Question: I am having some difficulty compiling a C++ program that I've written.
This program is very simple and, to the best of my knowledge, conforms to all the rules set forth in the C++ Standard. I've read over the entirety of ISO/IEC 14882:2003 twice to be sure.
The program is as follows:

Here is the output I received when trying to compile this program with Visual C++ 2010:
'''
c:\dev>cl /nologo helloworld.png
cl : Command line warning D9024 : unrecognized source file type 'helloworld.png', object file assumed
helloworld.png : fatal error LNK1107: invalid or corrupt file: cannot read at 0x5172
'''
Dismayed, I tried g++ 4.5.2, but it was equally unhelpful:
'''
c:\dev>g++ helloworld.png
helloworld.png: file not recognized: File format not recognized
collect2: ld returned 1 exit status
'''
I figured that Clang (version 3.0 trunk 127530) must work, since it is so highly praised for its standards conformance. Unfortunately, it didn't even give me one of its pretty, highlighted error messages:
'''
c:\dev>clang++ helloworld.png
helloworld.png: file not recognized: File format not recognized
collect2: ld returned 1 exit status
clang++: error: linker (via gcc) command failed with exit code 1 (use -v to see invocation)
'''
To be honest, I don't really know what any of these error message mean.
Many other C++ programs have source files with a extension, so I thought perhaps I needed to rename my file. I changed its name to , but that didn't help. I think there is a very serious bug in Clang because when I tried using it to compile the renamed program, it flipped out, printed "84 warnings and 20 errors generated." and made my computer beep a lot!
What have I done wrong here? Have I missed some critical part of the C++ Standard? Or are all three compilers really just so broken that they can't compile this simple program?
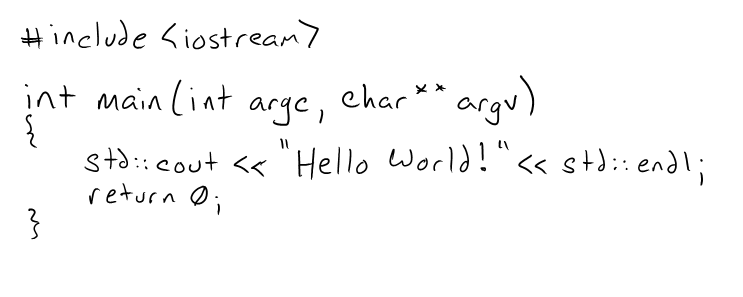
Answer: In the standard, SS2.1/1 specifies:
> Physical source file characters are mapped, in an implementation-defined manner, to the basic source character set (introducing new-line characters for end-of-line indicators) if necessary.
Your compiler doesn't support that format (aka cannot map it to the ), so it cannot move into further processing stages, hence the error. It is entirely possible that your compiler support a mapping from image to basic source character set, but is not required to.
Since this mapping is implementation-defined, you'll need to look at your implementations documentation to see the file formats it supports. Typically, every major compiler vendor supports (canonically defined) text files: any file produced by a text editor, typically a series of characters.
---
Note that the C++ standard is based off the C standard (SS1.1/2), and the C(99) standard says, in SS1.2:
> This International Standard does not specify
-- the mechanism by which C programs are transformed for use by a data-processing
system;
-- the mechanism by which C programs are invoked for use by a data-processing
system;
-- the mechanism by which input data are transformed for use by a C program;
So, again, the treatment of source files is something you need to find in your compilers documentation.